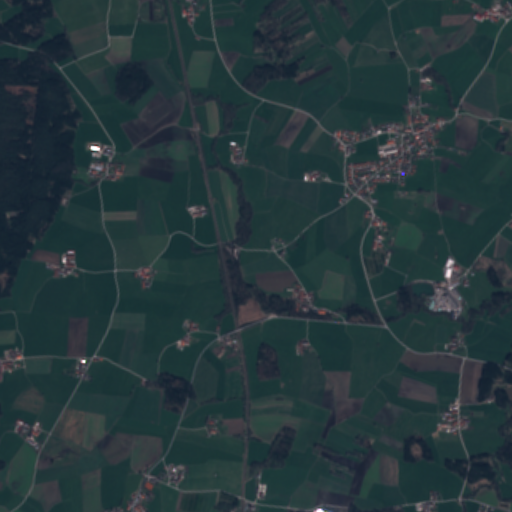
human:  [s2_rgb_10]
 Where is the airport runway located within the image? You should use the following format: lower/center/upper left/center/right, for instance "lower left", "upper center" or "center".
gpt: The airport runway is located in the lower right of the image.
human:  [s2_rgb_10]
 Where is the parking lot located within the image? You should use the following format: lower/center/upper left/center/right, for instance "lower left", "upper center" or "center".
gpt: The parking lot is located in the lower left of the image.
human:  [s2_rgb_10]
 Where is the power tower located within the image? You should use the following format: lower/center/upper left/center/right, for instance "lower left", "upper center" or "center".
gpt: The power tower is located in the upper right of the image.
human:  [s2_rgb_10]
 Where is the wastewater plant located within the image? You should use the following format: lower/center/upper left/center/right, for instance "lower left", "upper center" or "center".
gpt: The wastewater plant is located in the upper right of the image.
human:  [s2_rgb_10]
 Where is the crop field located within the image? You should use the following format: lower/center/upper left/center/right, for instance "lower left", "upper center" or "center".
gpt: There is no crop field in the image.